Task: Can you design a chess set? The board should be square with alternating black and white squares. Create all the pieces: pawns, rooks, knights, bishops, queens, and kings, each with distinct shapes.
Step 2881:
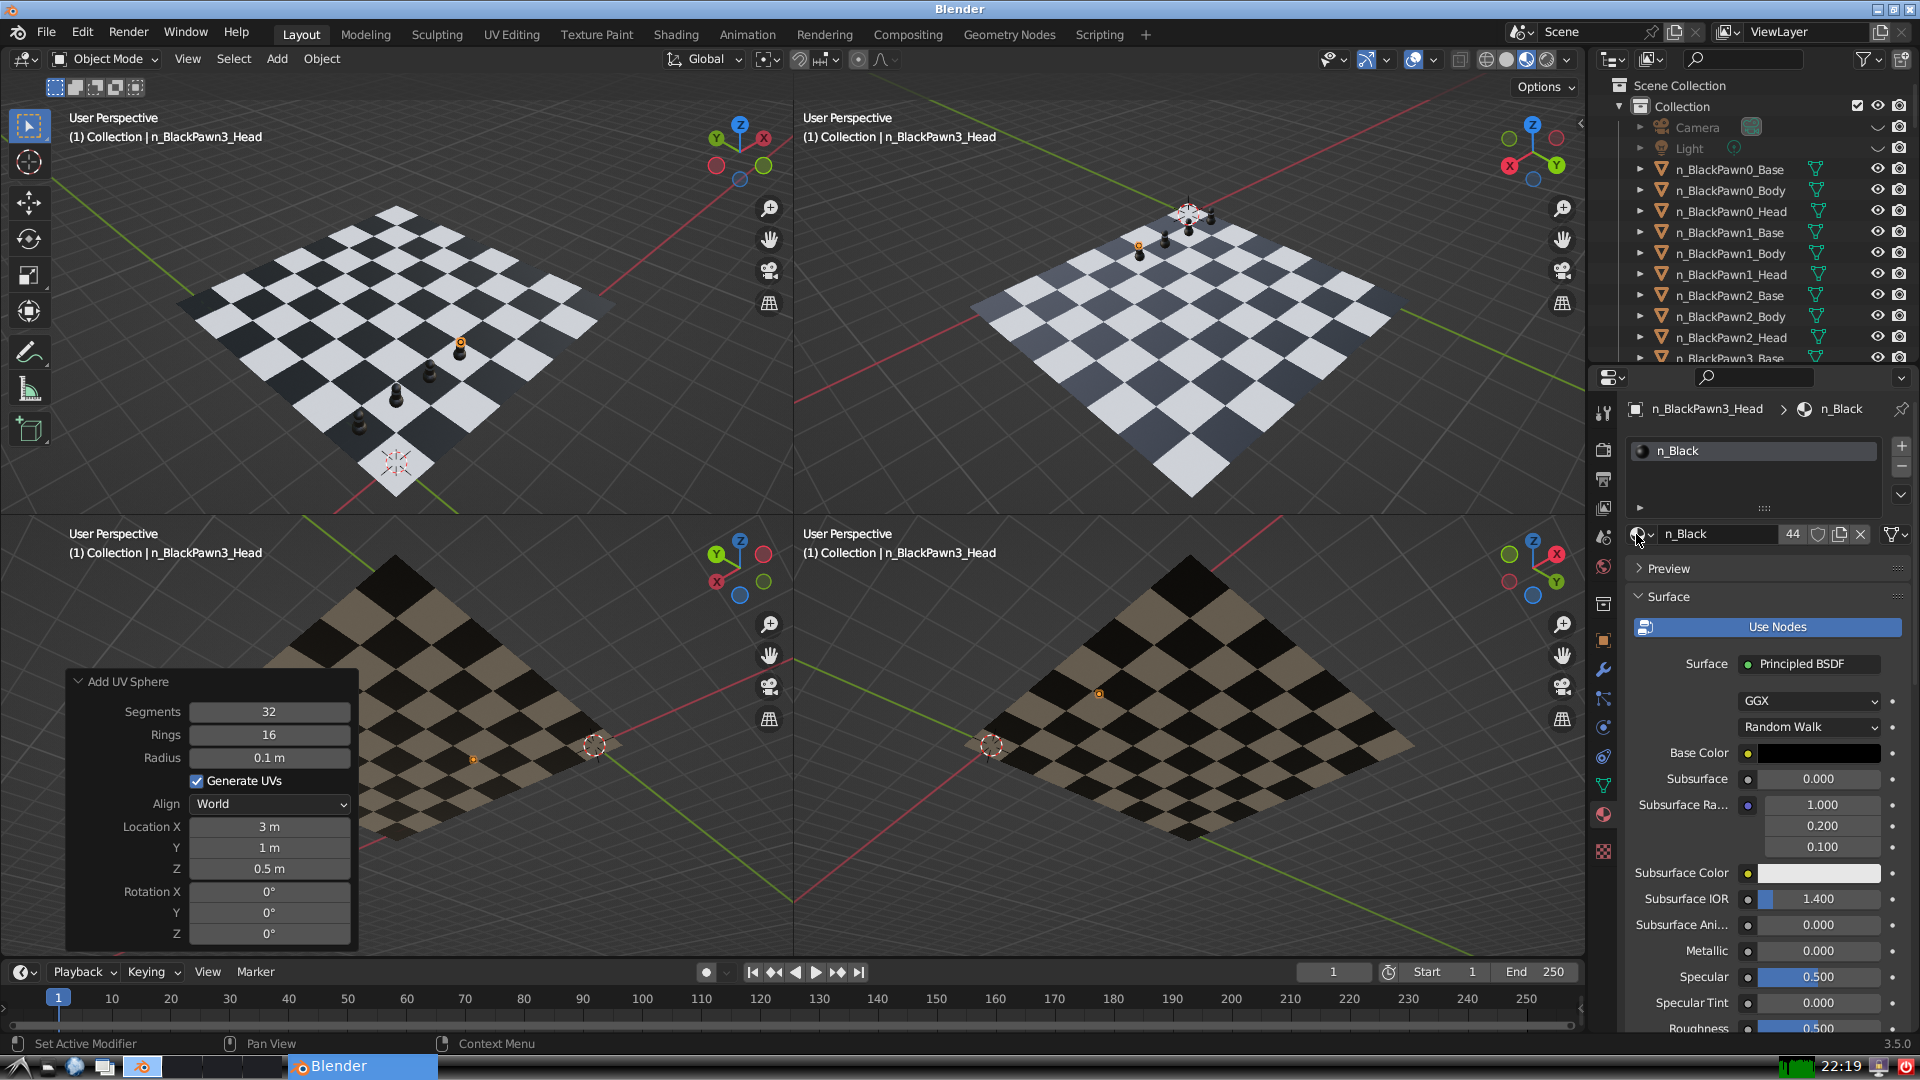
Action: {"mouse_move": [278, 58]}